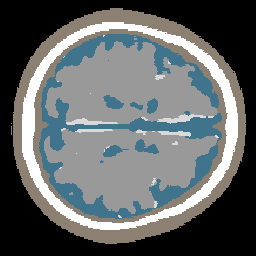
Label: no_lesion